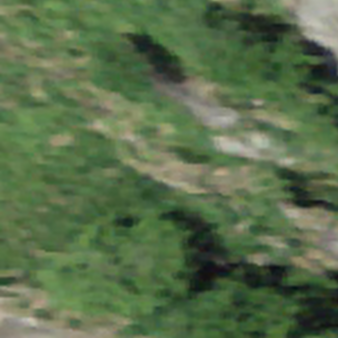
Label: other